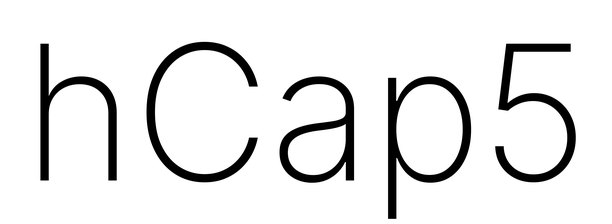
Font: Inter_ExtraLight